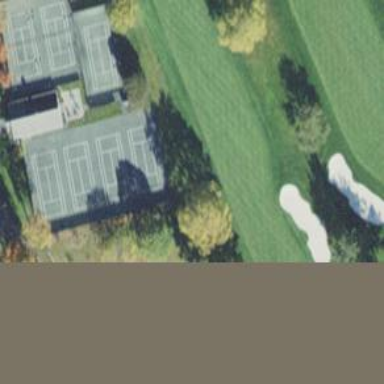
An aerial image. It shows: View of golf hole.